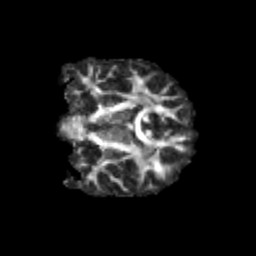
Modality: FA
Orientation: coronal
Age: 13
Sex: male
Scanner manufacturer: siemens
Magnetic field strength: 3 T
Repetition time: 3.8 s
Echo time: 0.07 s